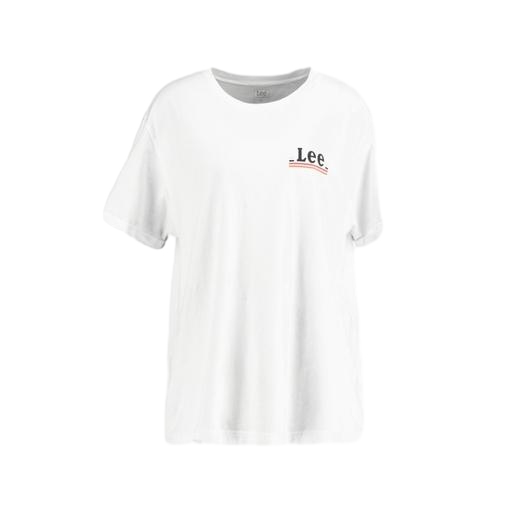
less graphic tee, jersey tee, light graphic tee, white background